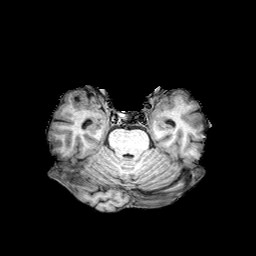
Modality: T1w
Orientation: coronal
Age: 76
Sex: male
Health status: healthy